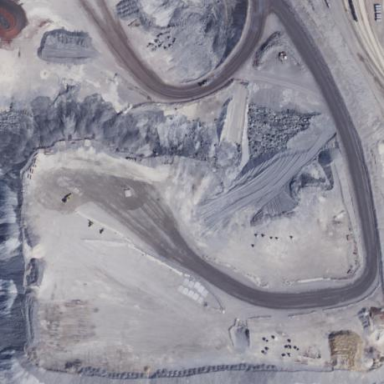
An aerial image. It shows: Quarry area.